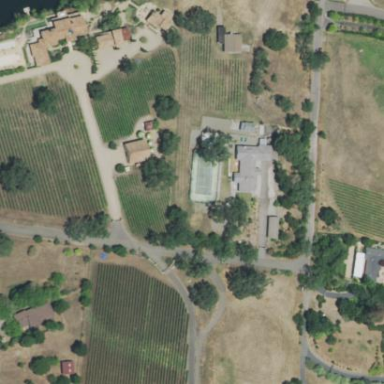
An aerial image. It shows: Vineyard with wine grapes as the crop.